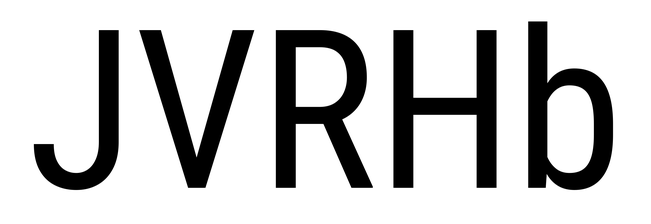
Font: Roboto_Condensed_Regular